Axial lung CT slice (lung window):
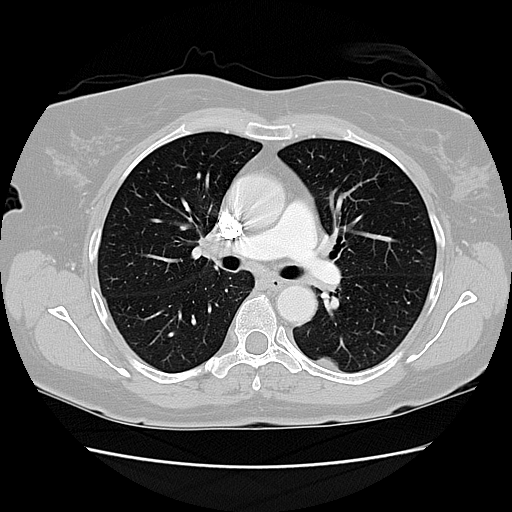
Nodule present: no